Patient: sex M, age 35
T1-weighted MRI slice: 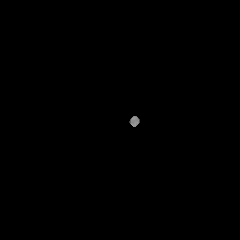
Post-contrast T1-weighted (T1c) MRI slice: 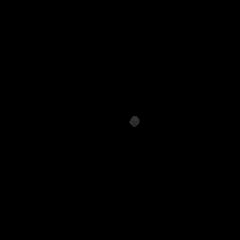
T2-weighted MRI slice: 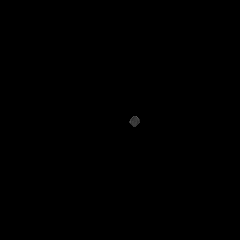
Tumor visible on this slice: no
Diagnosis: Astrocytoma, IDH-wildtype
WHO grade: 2